Question: I have stated my init parameter in 'web.xml' and on accessing same in 'init.jsp' I get output as 'null'. I am using Tomcat-8
My 'web.xml' is:
'''
<?xml version="1.0" encoding="UTF-8"?>
<web-app xmlns:xsi="http://www.w3.org/2001/XMLSchema-instance" xmlns="http://xmlns.jcp.org/xml/ns/javaee" xsi:schemaLocation="http://xmlns.jcp.org/xml/ns/javaee http://xmlns.jcp.org/xml/ns/javaee/web-app_3_1.xsd" id="WebApp_ID" version="3.1">
<display-name>SecondWebProject</display-name>
<welcome-file-list>
<welcome-file>index.html</welcome-file>
</welcome-file-list>
<servlet>
<servlet-name>InitJsp</servlet-name>
<jsp-file>/init.jsp</jsp-file>
<init-param>
<param-name>default_username</param-name>
<param-value>default user</param-value>
</init-param>
</servlet>
<servlet-mapping>
<servlet-name>InitJsp</servlet-name>
<url-pattern>/init.jsp</url-pattern>
</servlet-mapping>
</web-app>
'''
MY init.jsp is:
'''
<%@ page language="java" contentType="text/html; charset=UTF-8"
pageEncoding="UTF-8"%>
<!DOCTYPE html PUBLIC "-//W3C//DTD HTML 4.01 Transitional//EN"
"http://www.w3.org/TR/html4/loose.dtd">
<html>
<head>
<meta http-equiv="Content-Type" content="text/html; charset=UTF-8">
<title>Init jsp</title>
</head>
<body>
Default username is: <%= config.getInitParameter("default_username") %>
<br>
Default username is: <%=
getServletConfig().getInitParameter("default_username") %>
</body>
</html>
'''
File structure within Eclipse is as:

I am not able to find where I am doing wrong. Any help from your side will be valuable..
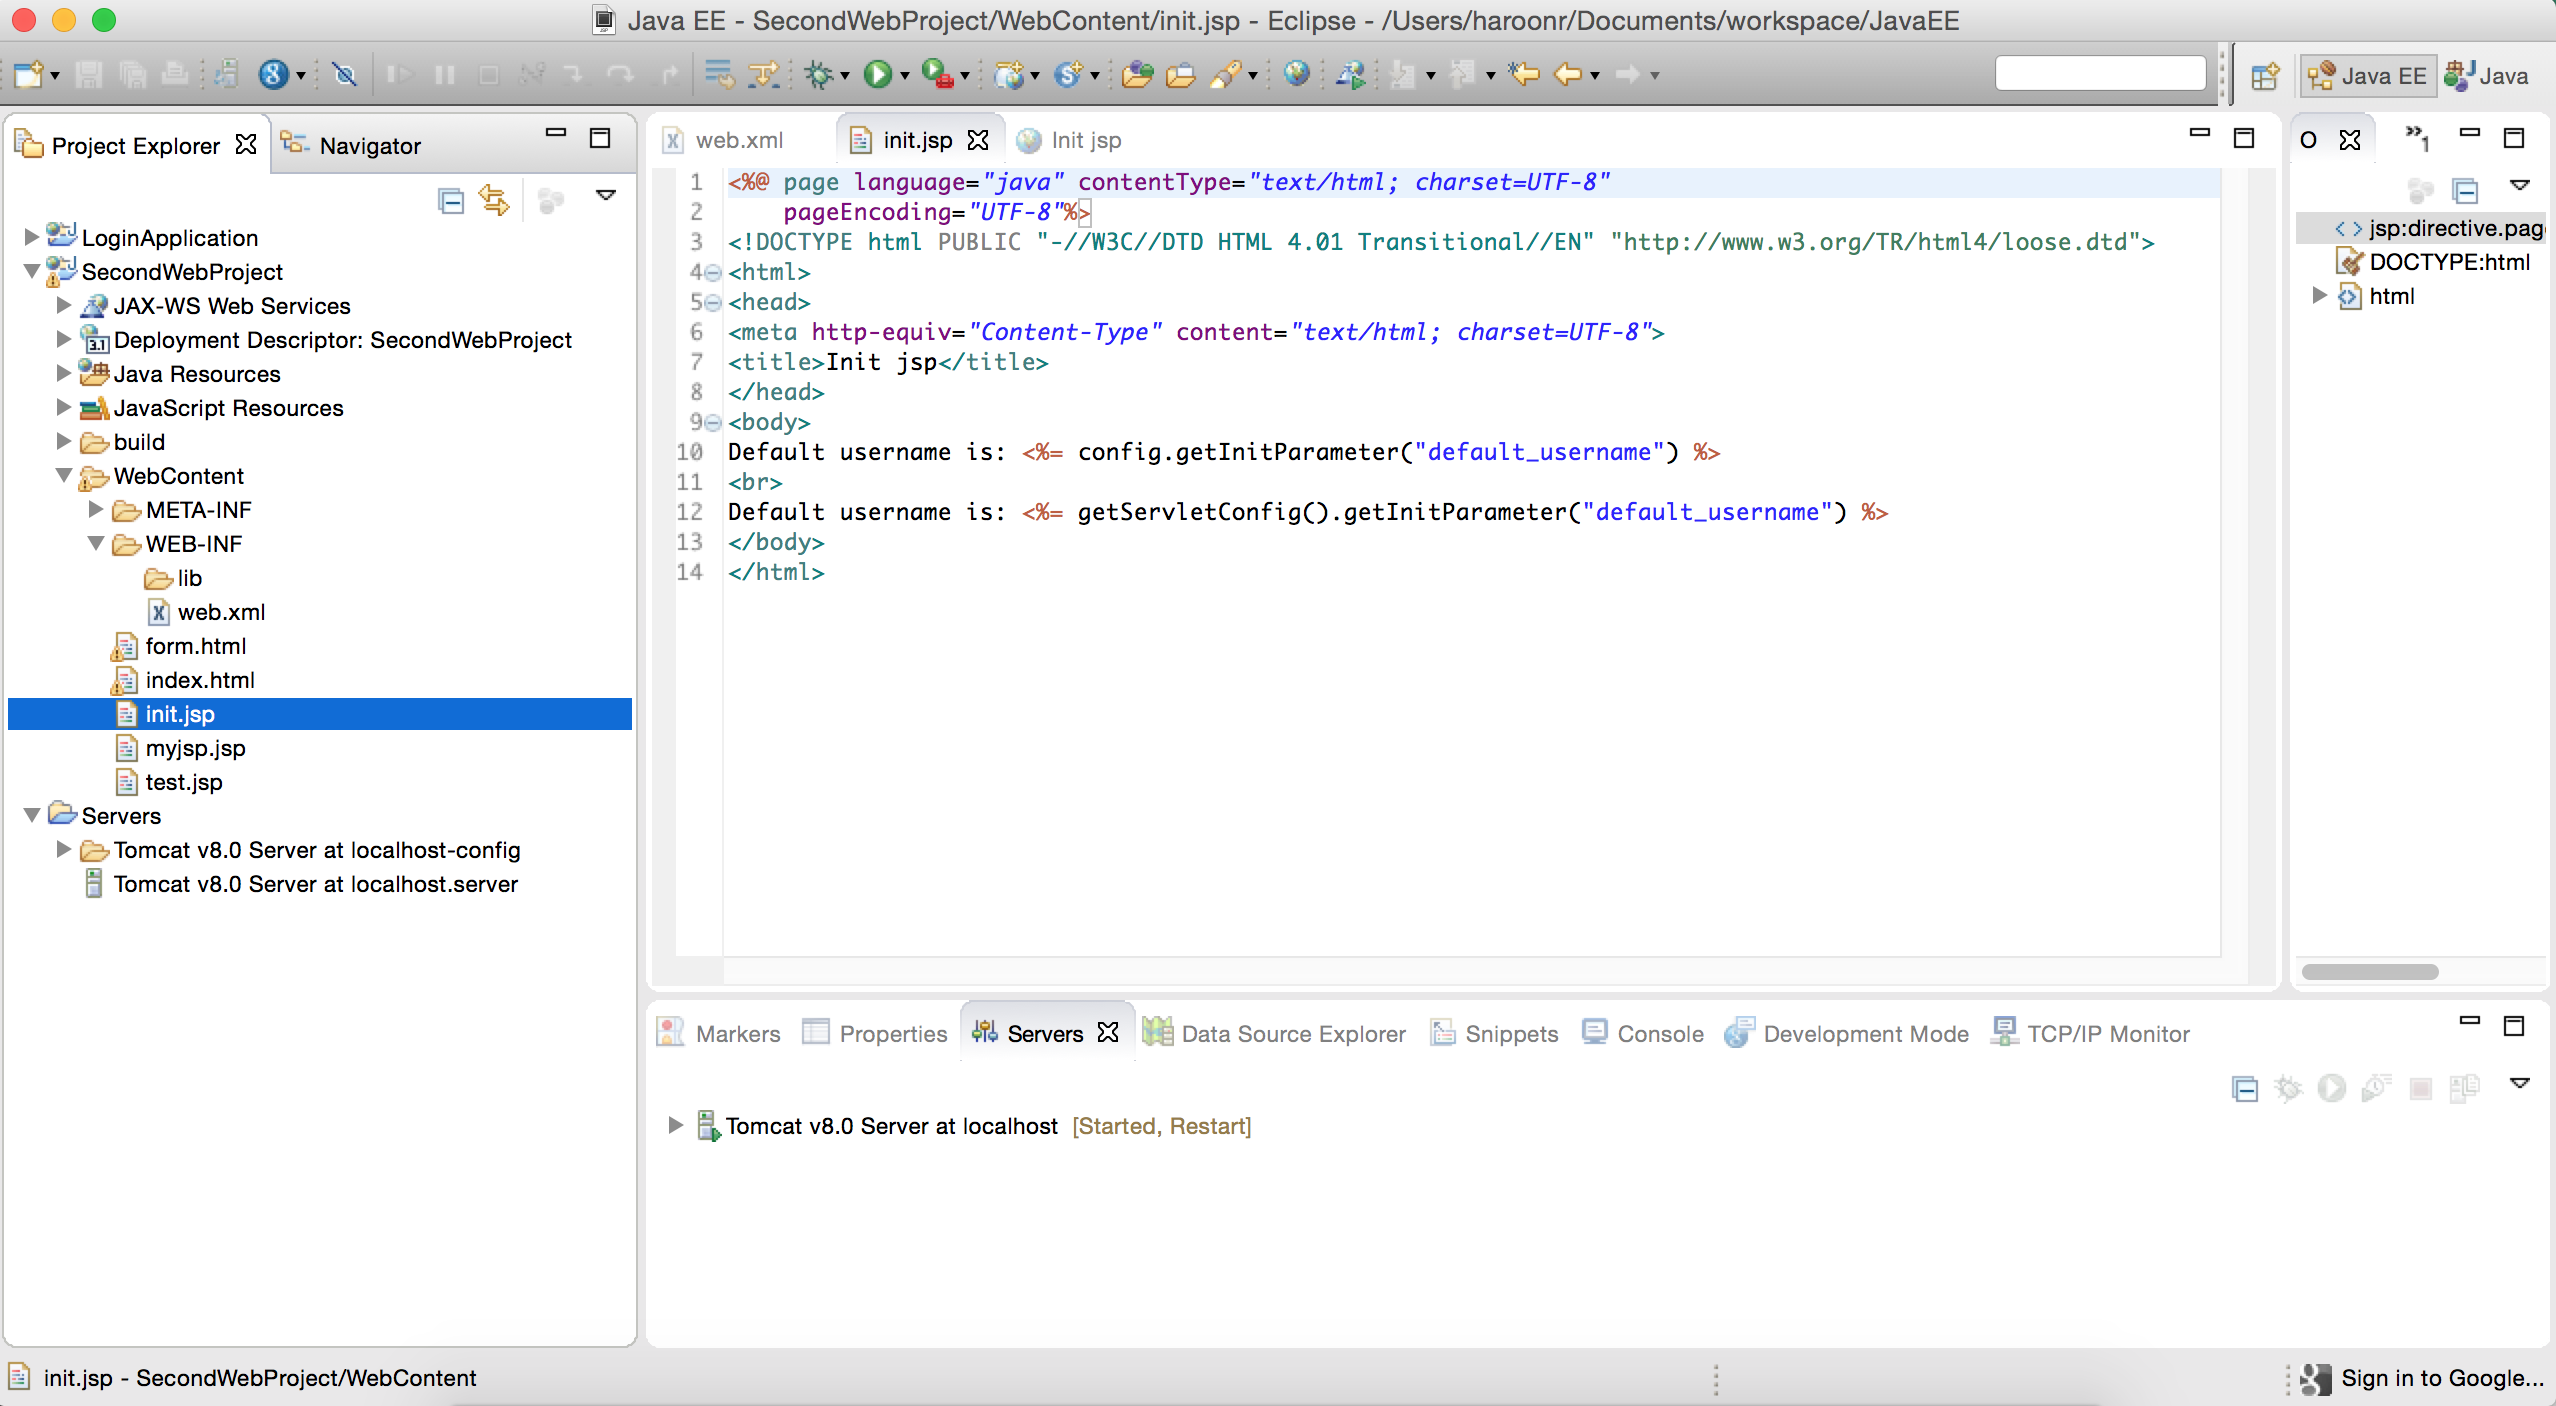
Answer: I tested ur code(with tomcat7) & it is running fine, Only if i Put my jsp at correct path, path which is mentioned in
Check snapshot for reference, if place jsp directly under

Check the directory structure